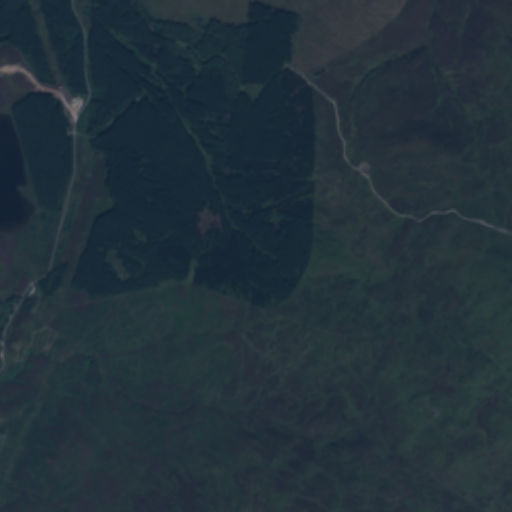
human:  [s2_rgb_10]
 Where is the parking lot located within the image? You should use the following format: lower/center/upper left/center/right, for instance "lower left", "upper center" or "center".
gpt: The parking lot is located in the center left of the image.
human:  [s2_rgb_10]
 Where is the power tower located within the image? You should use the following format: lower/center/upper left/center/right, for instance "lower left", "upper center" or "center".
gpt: The power tower is located in the lower left of the image.
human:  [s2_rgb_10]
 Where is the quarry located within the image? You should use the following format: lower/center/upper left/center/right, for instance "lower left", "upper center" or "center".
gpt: The quarry is located in the lower left of the image.
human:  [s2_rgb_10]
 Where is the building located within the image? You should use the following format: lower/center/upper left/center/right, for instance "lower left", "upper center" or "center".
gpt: There is no building in the image.